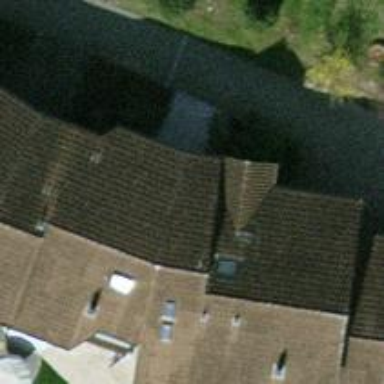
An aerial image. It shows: Terrace building.